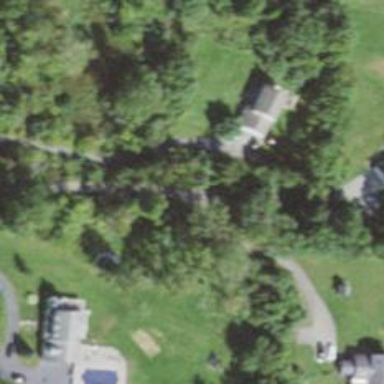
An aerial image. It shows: Residential driveway designated as service road.